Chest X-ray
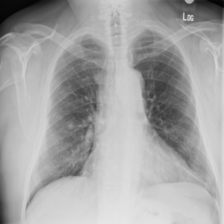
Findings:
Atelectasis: negative
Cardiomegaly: negative
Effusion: negative
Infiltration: negative
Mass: negative
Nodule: negative
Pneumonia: negative
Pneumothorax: negative
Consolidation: negative
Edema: negative
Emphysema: negative
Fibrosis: negative
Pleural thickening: negative
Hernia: negative